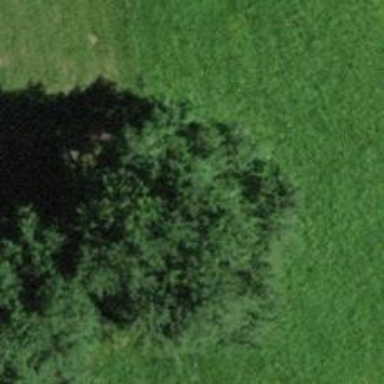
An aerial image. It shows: Row of broadleaved trees.